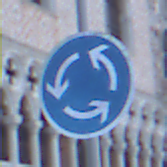
Verkehrszeichen: Kreisverkehr
Umgebung: Outdoor, Urban
Tageszeit: Dawn
Wetter: Clear
Licht: Natural
Jahreszeit: NotSpecified
Kontrast: LowContrast